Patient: sex M, age 63
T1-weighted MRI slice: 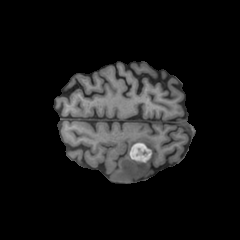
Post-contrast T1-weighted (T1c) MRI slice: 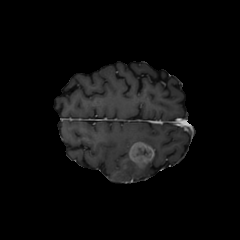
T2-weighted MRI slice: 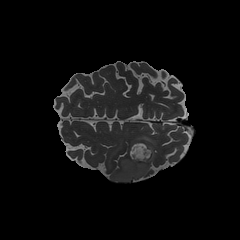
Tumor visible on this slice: yes
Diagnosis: Glioblastoma, IDH-wildtype
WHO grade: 4